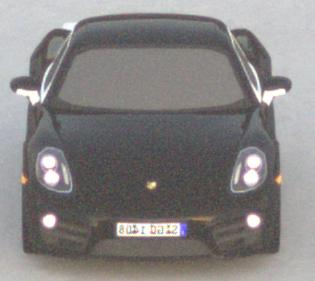
Make: Porsche
Model: Cayman
Detailed model: Cayman (981C)
Model produced from: 2013/03
Model produced until: 2014/04
Doors: 2
Color: black
Road condition: dry road
Daytime: sunrise or sunset
Contrast: low contrast